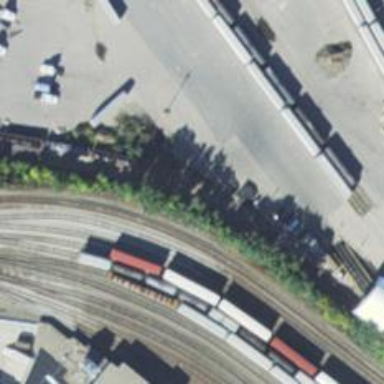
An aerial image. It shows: Railway yard.